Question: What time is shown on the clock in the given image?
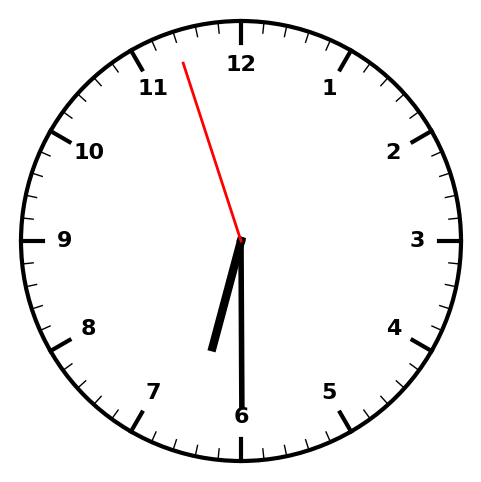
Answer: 06:29:57